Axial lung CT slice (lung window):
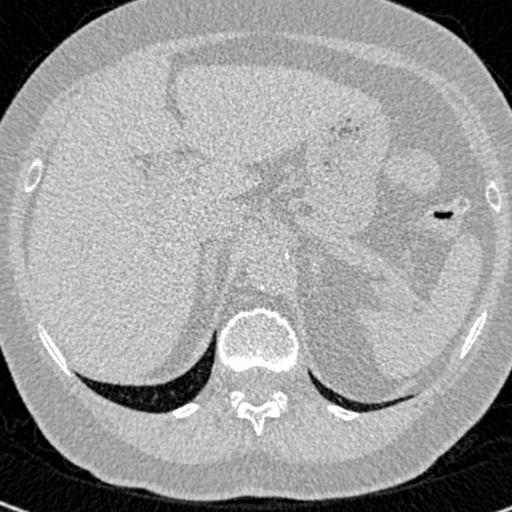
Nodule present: no